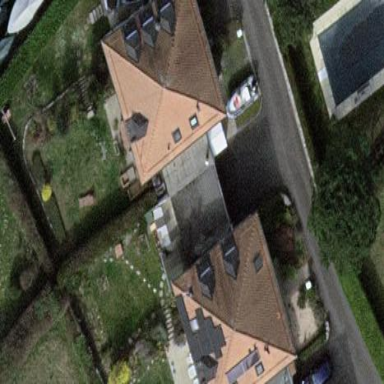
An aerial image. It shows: Terrace building.